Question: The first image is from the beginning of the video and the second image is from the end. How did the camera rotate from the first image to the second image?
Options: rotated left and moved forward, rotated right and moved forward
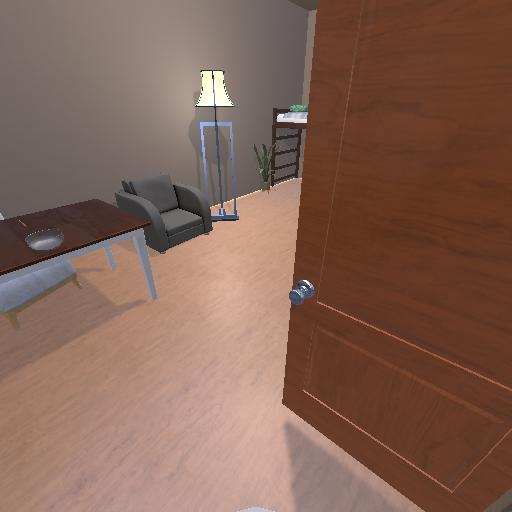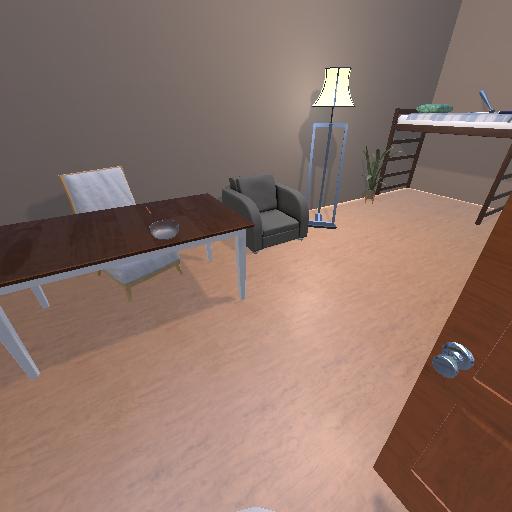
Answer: rotated left and moved forward